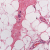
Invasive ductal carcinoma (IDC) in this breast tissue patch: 0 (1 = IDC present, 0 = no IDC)